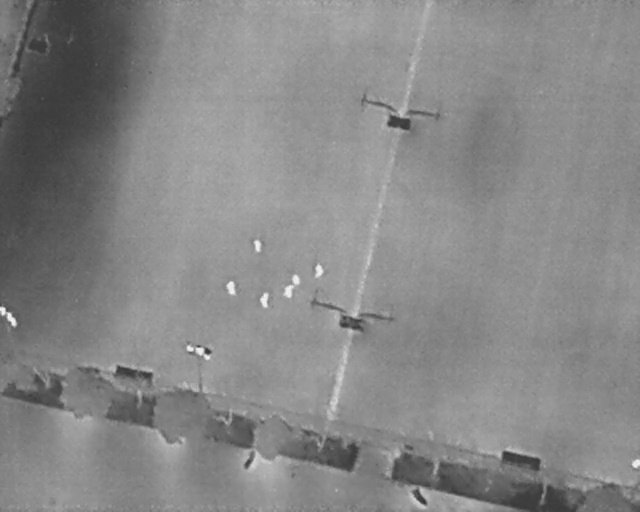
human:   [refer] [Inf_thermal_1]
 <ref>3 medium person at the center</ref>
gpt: <box>[[34, 55, 37, 57, 2], [40, 57, 42, 59, 2], [48, 51, 51, 53, 2]]</box>

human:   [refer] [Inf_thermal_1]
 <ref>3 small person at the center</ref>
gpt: <box>[[38, 47, 41, 48, 2], [44, 55, 46, 57, 2], [45, 53, 47, 55, 2]]</box>